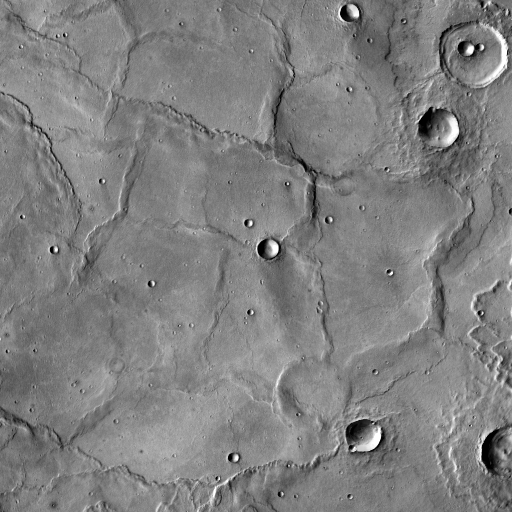
Crater classes present: Background, Other, Layered, Buried